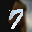
Label: 7